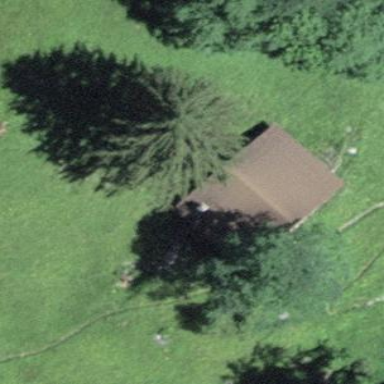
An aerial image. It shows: Cabin.